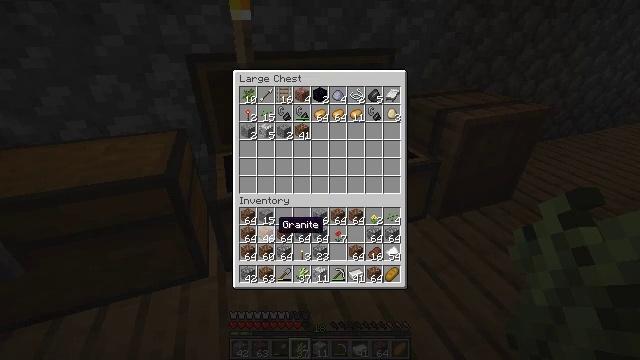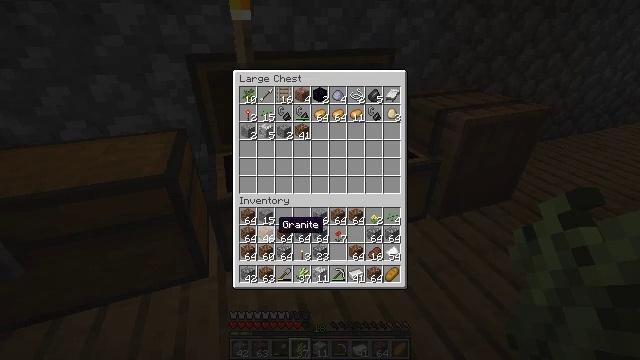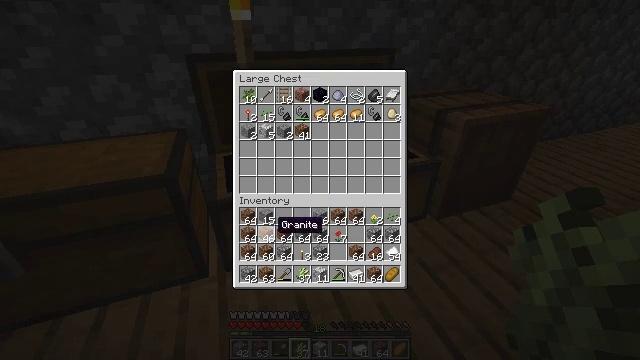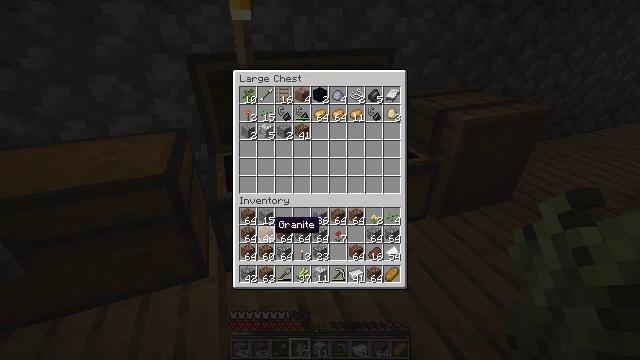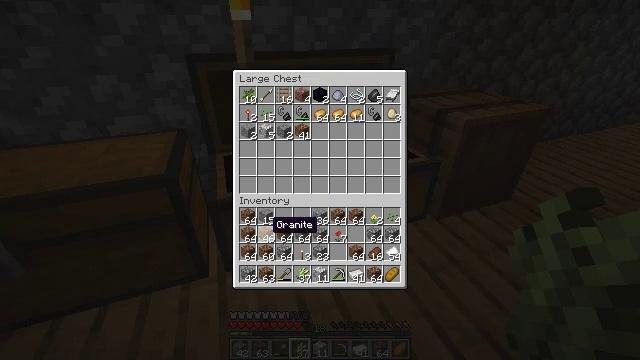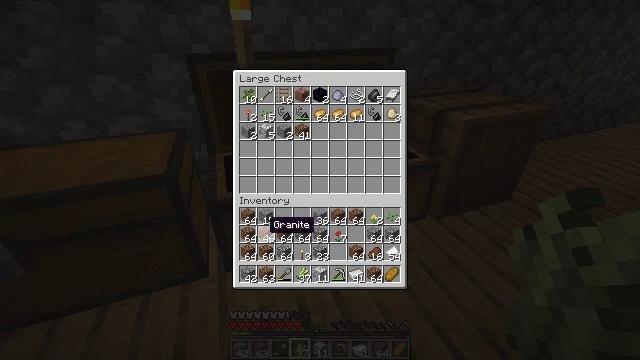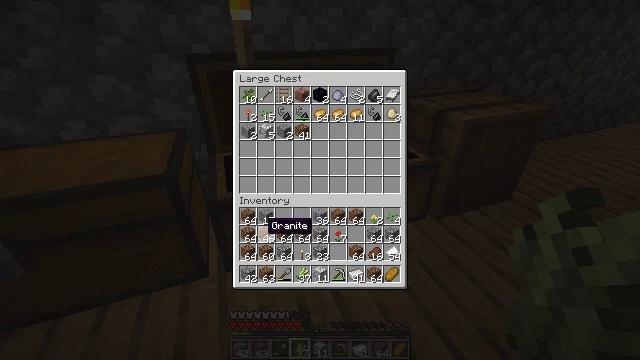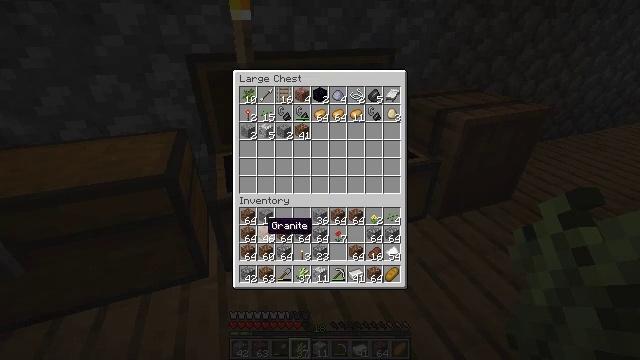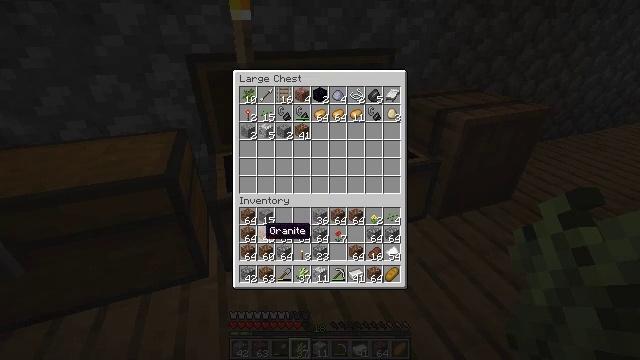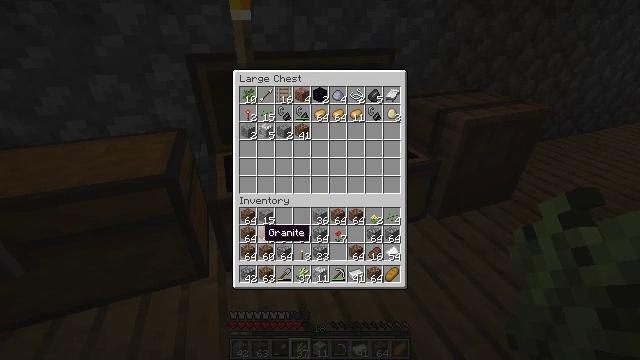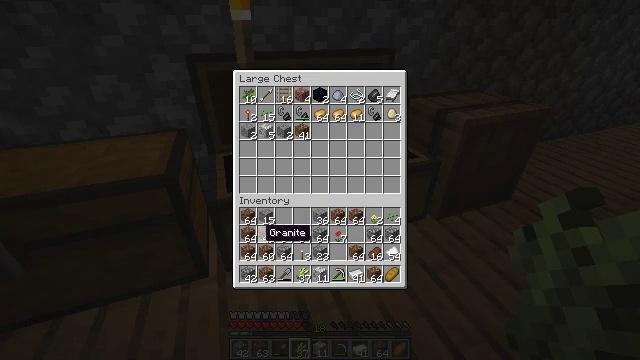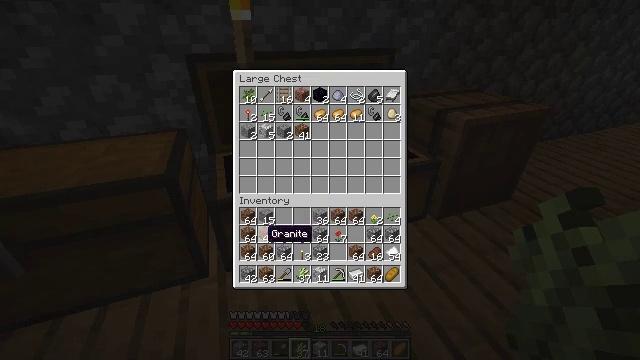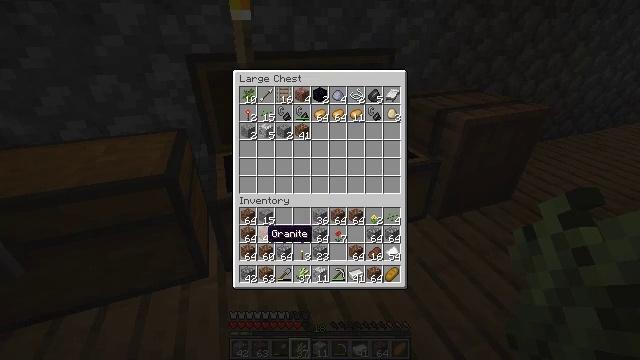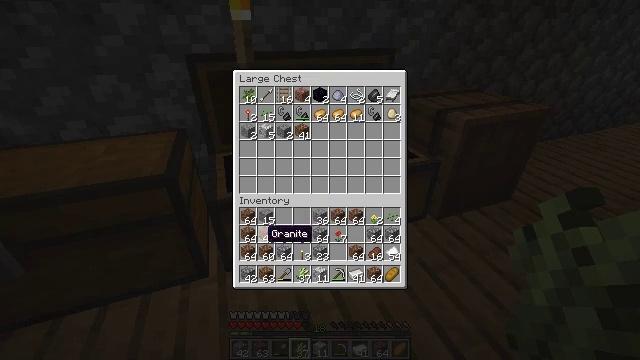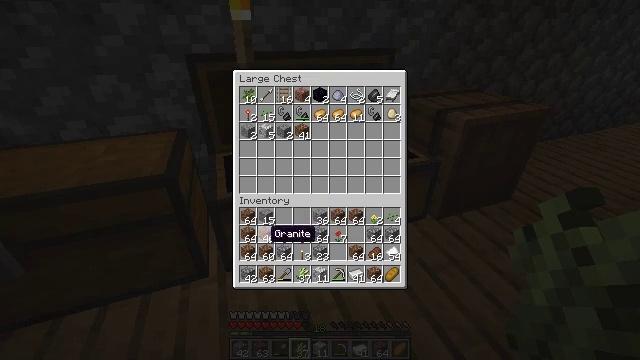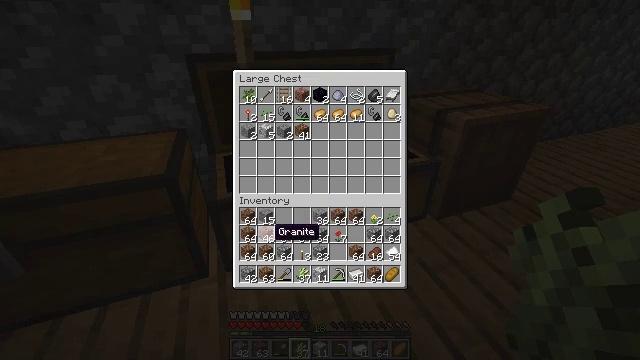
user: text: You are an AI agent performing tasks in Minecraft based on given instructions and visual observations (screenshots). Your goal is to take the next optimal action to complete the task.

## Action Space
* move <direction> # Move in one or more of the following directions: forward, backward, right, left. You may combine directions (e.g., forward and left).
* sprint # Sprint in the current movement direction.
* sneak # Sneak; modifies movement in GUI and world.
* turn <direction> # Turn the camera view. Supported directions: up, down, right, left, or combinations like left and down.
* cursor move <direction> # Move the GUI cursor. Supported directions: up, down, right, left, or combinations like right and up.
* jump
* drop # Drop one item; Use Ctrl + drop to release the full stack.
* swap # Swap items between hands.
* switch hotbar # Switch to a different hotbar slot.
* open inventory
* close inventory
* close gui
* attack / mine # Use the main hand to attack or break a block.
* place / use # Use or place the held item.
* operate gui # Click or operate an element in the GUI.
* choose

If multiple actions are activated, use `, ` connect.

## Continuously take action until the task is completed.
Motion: motion action
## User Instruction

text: Combine four blocks of granite to make polished granite.
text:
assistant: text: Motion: sneak
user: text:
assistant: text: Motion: sneak
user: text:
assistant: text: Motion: sneak
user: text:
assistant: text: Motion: sneak
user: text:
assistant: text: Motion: sneak
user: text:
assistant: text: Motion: sneak
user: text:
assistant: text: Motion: sneak
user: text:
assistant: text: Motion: sneak
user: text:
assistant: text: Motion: sneak
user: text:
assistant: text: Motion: sneak
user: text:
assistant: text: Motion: sneak
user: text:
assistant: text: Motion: sneak
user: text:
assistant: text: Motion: sneak
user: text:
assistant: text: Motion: sneak
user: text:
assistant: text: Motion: sneak
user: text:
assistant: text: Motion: sneak, cursor move right
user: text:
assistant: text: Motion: sneak
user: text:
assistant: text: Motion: sneak
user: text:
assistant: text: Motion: sneak
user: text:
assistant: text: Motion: sneak
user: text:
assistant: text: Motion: sneak
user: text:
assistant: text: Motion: sneak
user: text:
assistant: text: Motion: sneak
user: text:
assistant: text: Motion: sneak
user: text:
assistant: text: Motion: sneak
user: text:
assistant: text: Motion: sneak
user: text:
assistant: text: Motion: sneak
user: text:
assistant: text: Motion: sneak
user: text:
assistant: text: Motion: sneak
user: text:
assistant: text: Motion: sneak